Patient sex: M
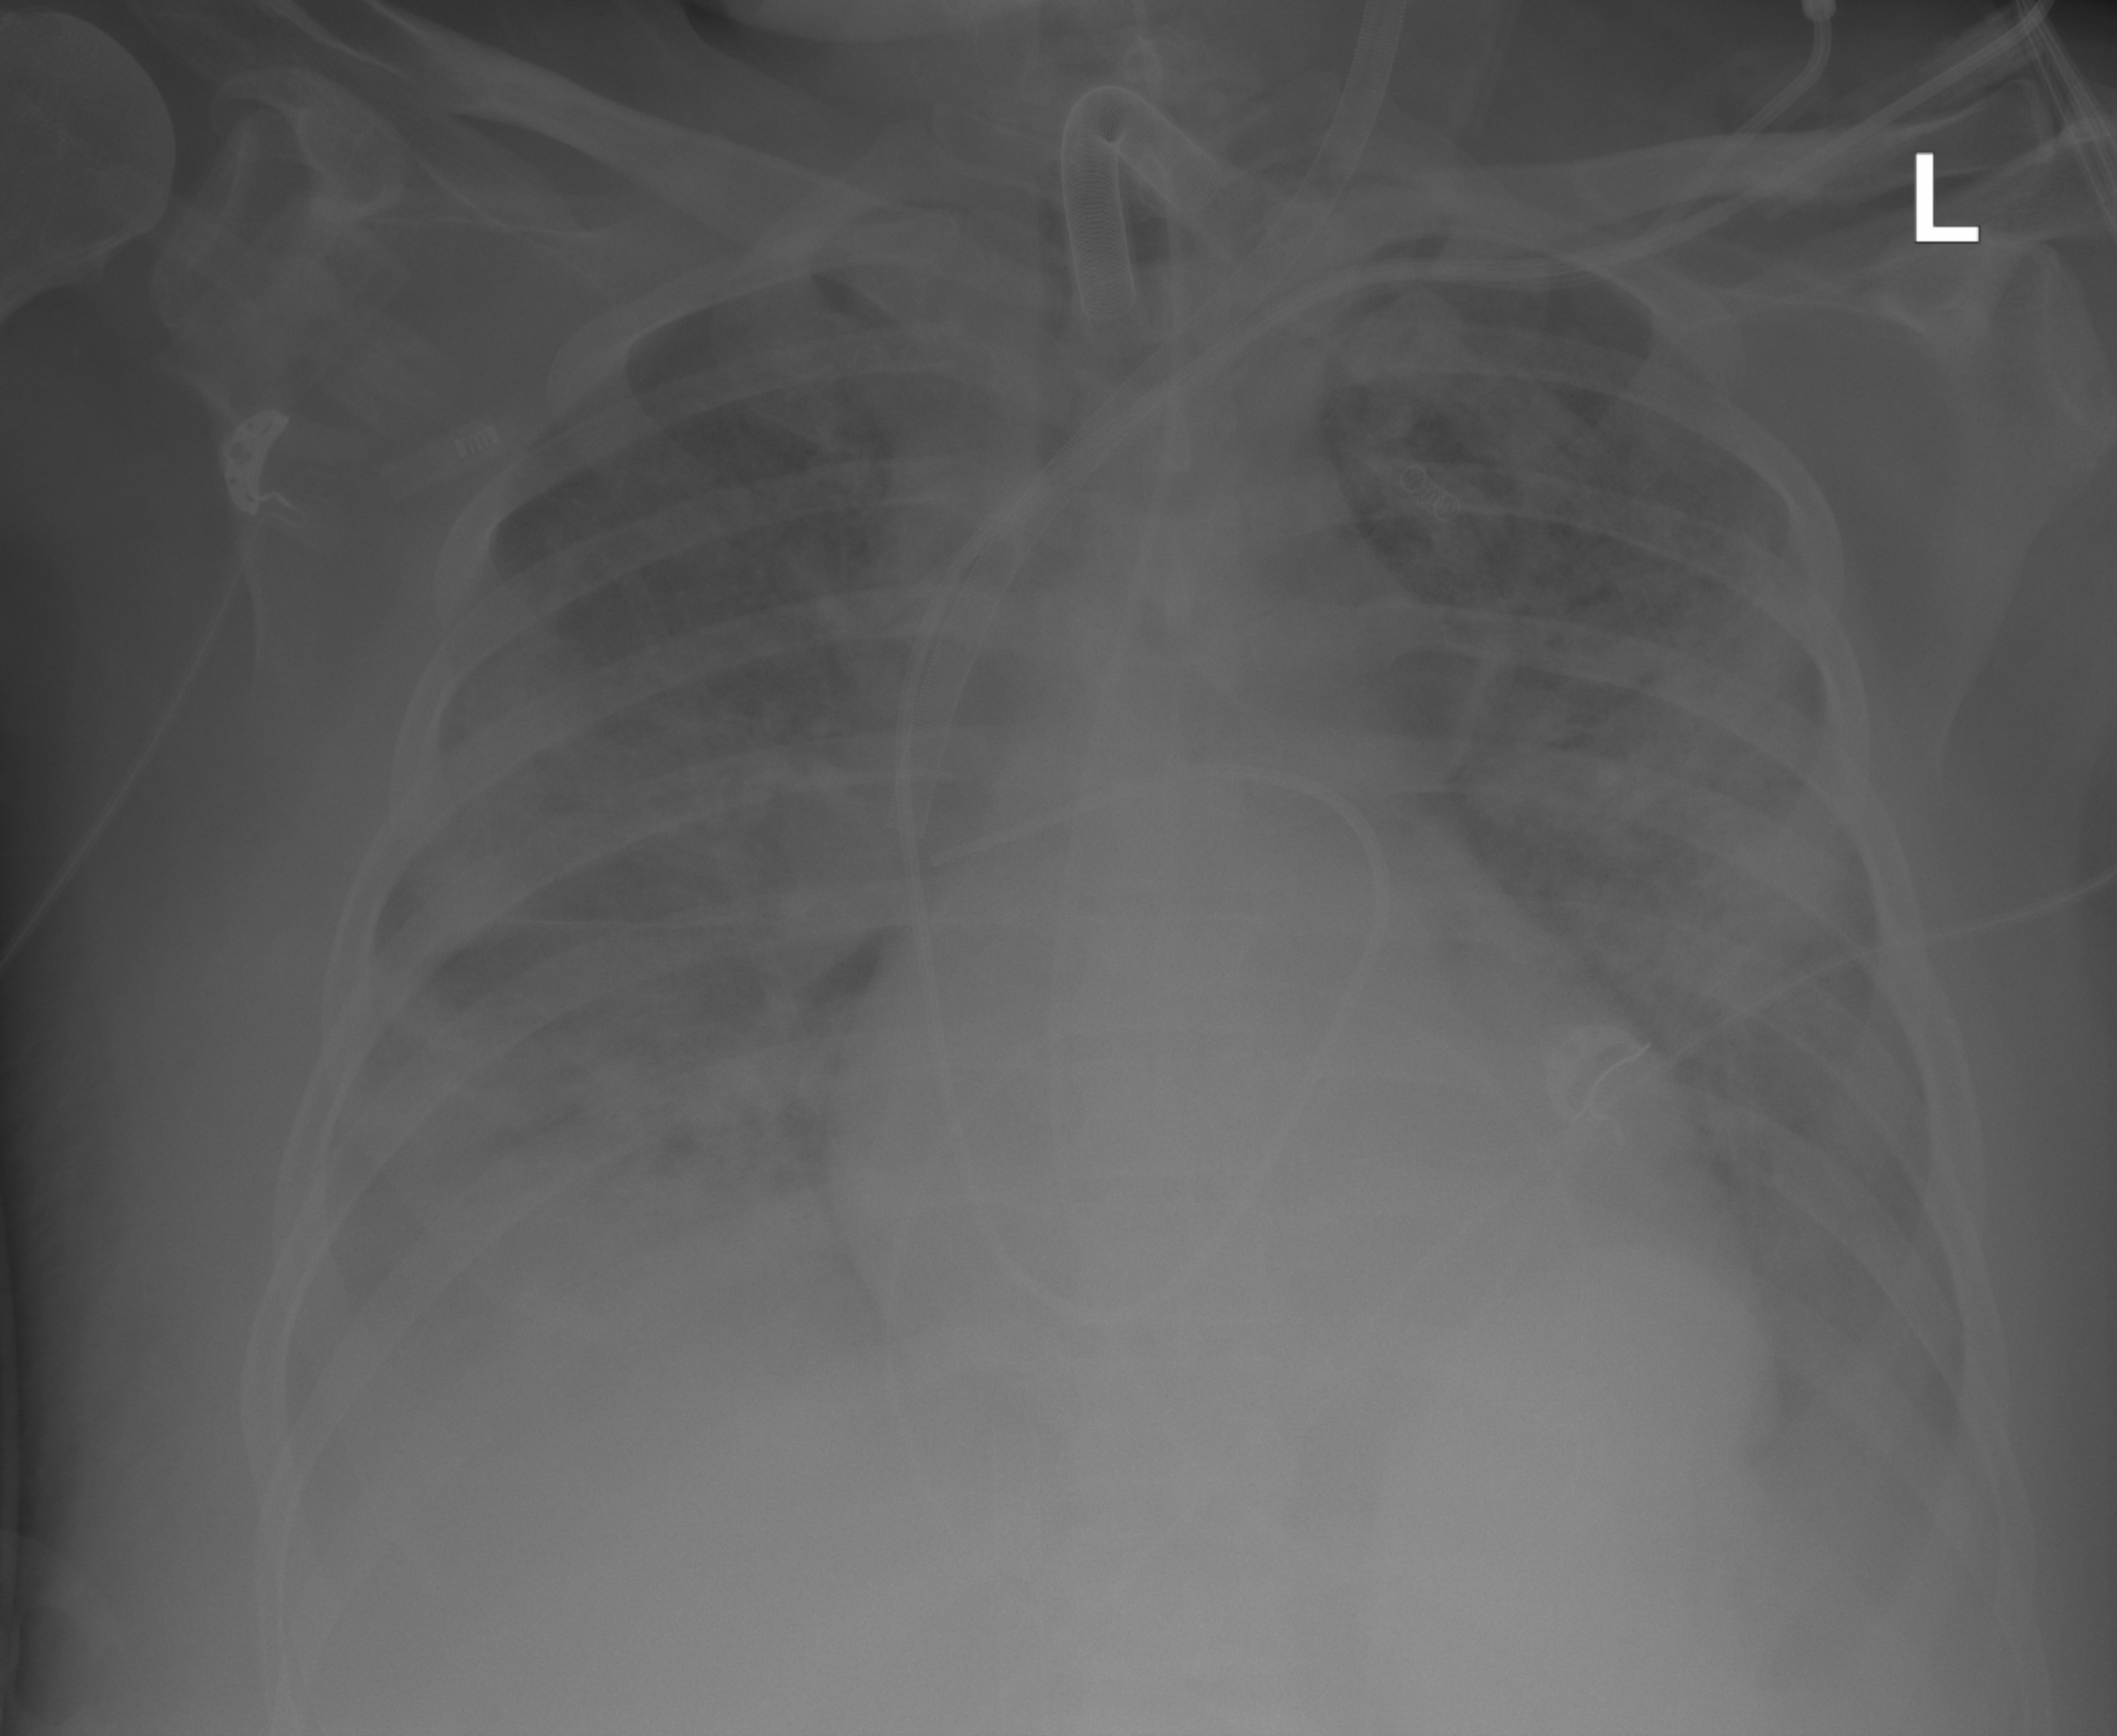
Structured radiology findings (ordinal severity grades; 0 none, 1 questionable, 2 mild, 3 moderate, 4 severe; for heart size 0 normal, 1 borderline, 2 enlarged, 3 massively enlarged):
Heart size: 1
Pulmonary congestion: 2
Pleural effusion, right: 3
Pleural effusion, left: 2
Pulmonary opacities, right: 4
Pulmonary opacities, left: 3
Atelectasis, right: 4
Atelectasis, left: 3